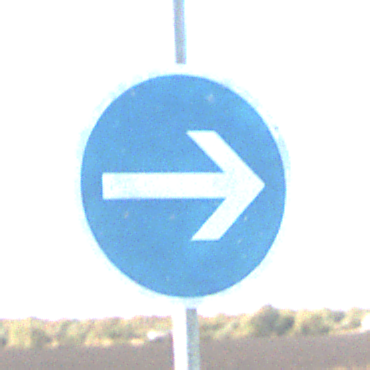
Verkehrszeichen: VorgeschriebeneFahrtrichtungHierRechts
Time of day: MorningAfternoon
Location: Outdoor (Nature)
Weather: Clear
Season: Autumn
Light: Natural